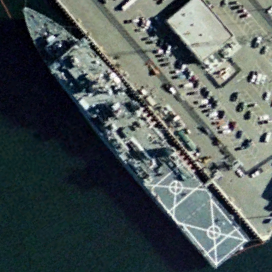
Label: combat